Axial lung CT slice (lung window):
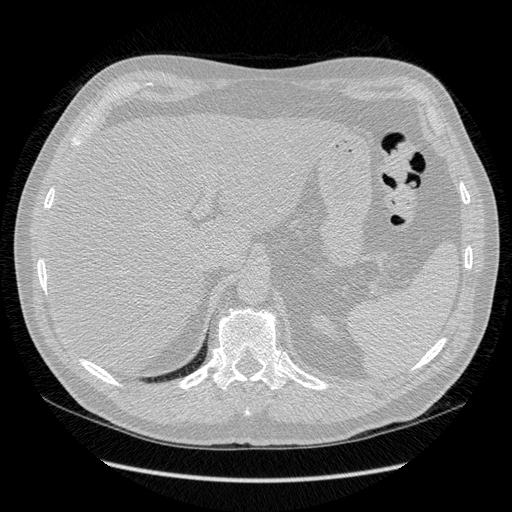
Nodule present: no